Interaction volume radius: 5 \u00c5
Interaction volume height: 40 \u00c5
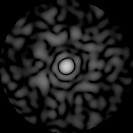
Disorder parameter: 0.8435